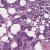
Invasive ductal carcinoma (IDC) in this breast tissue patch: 1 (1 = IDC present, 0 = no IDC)